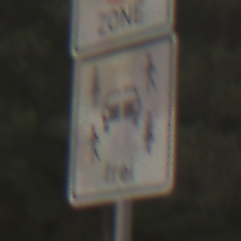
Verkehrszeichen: CarsharingfahrzeugeFrei
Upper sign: BeginnEingeschraenktesHalteverbotZone
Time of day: SunriseSunset
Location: Outdoor (Nature)
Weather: Clear
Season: NotSpecified
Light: Natural